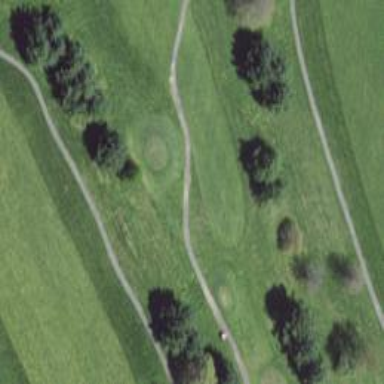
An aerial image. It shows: Pathway for golfing.